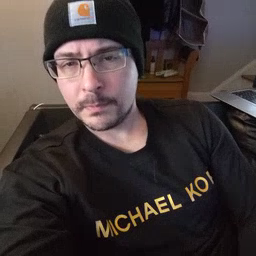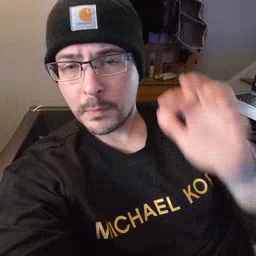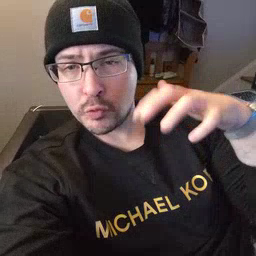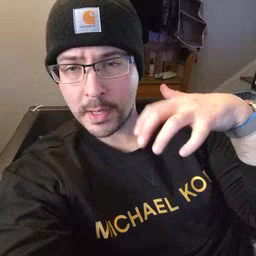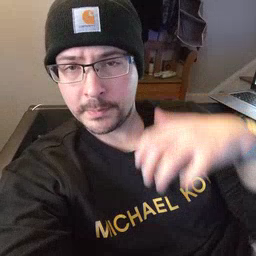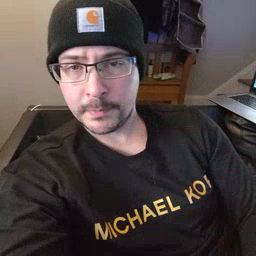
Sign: rain